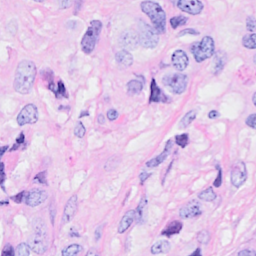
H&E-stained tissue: Breast